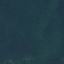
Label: Forest